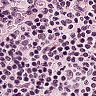
Metastatic tissue present: no